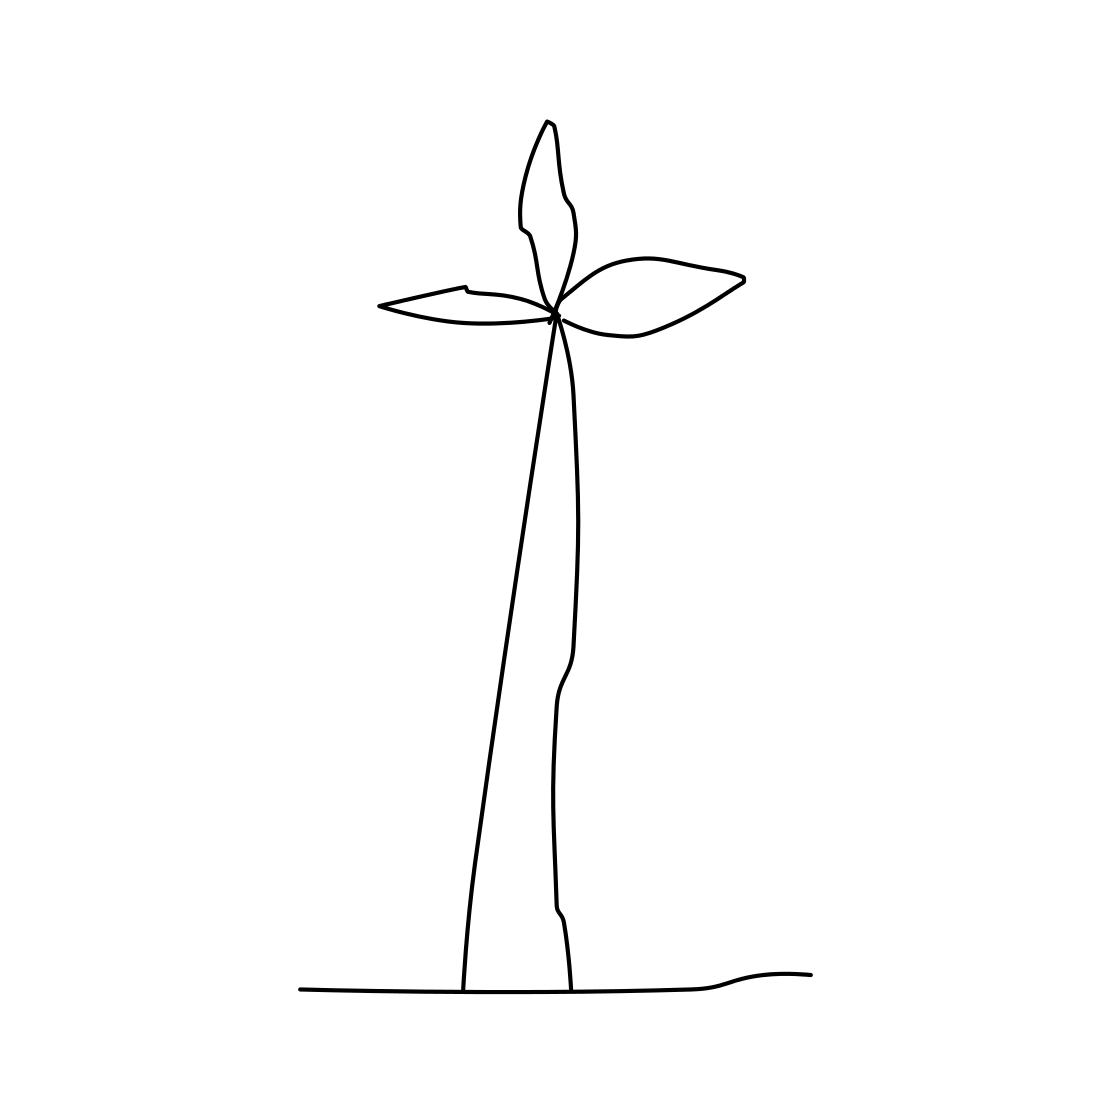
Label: windmill